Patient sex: F
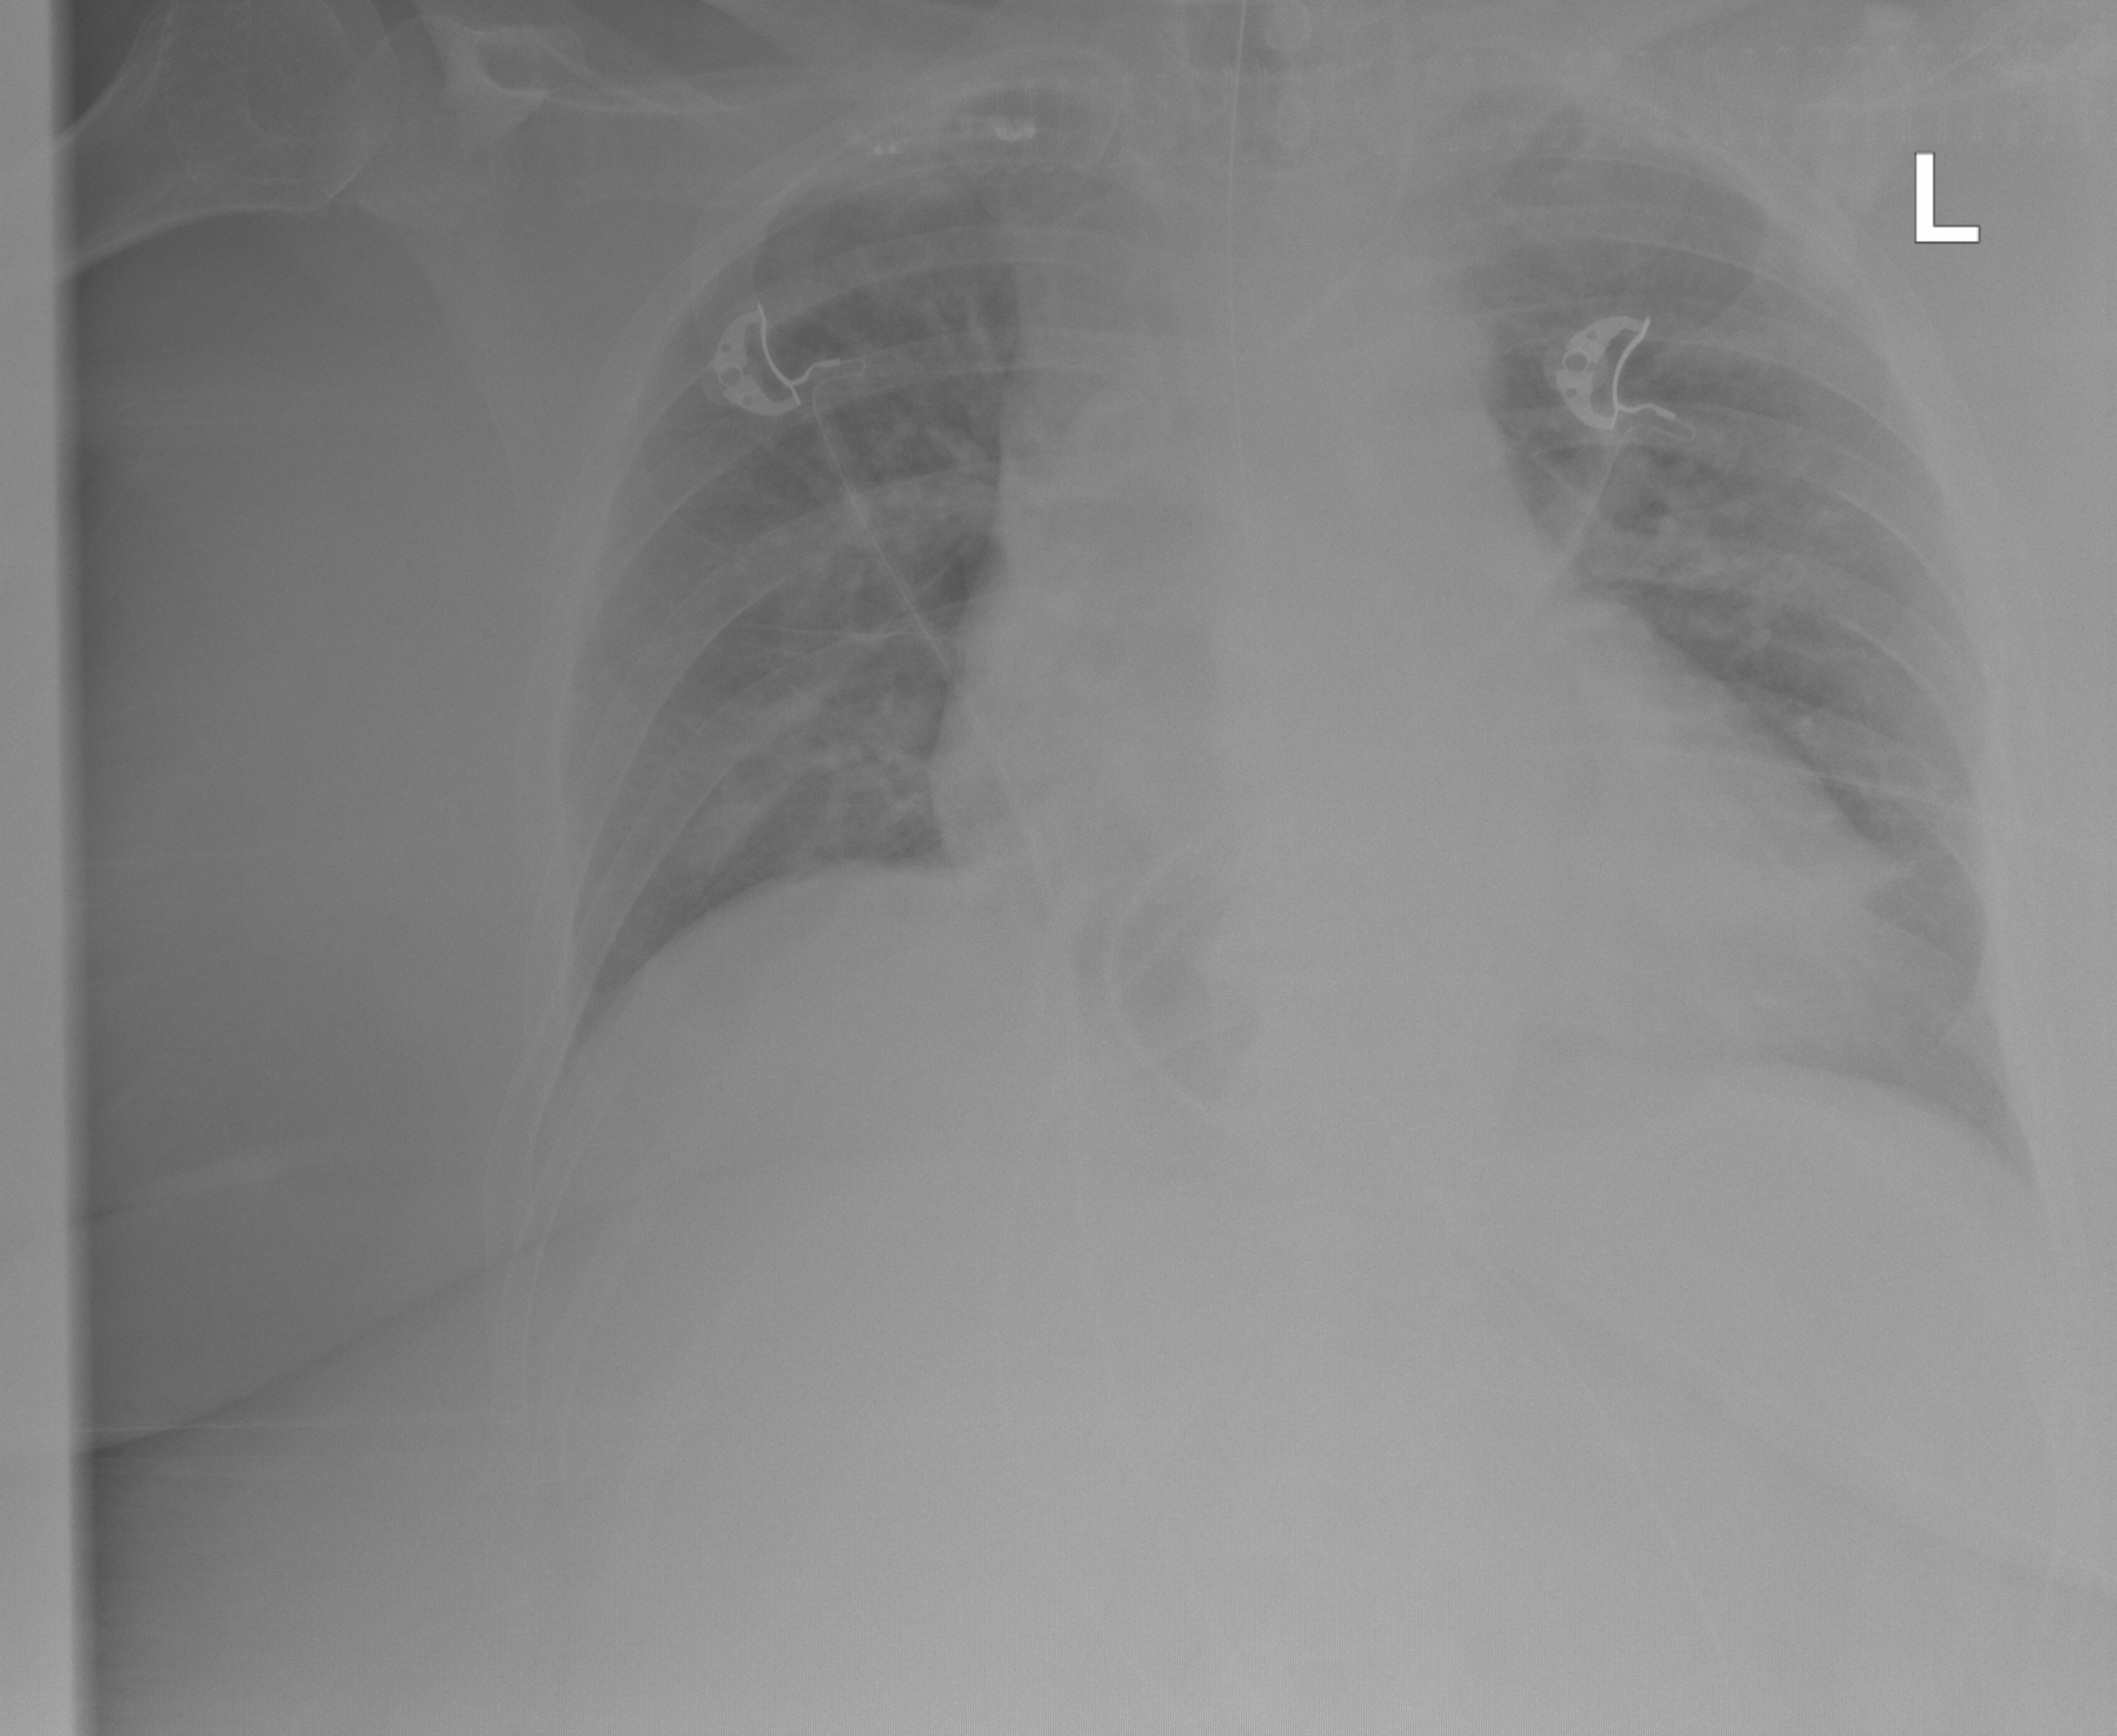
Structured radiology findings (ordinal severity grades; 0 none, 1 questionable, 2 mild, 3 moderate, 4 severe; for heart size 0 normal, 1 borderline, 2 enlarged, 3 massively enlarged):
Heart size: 1
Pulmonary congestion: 0
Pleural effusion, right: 0
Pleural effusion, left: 0
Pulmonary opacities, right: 0
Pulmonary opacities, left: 0
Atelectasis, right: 1
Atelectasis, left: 1